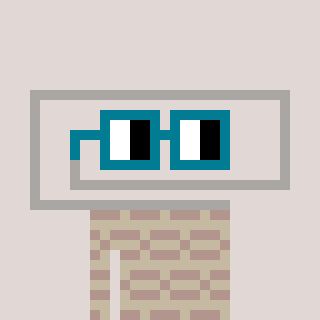
a pixel art character with square dark green glasses, a paperclip-shaped head and a bege-colored body on a warm background